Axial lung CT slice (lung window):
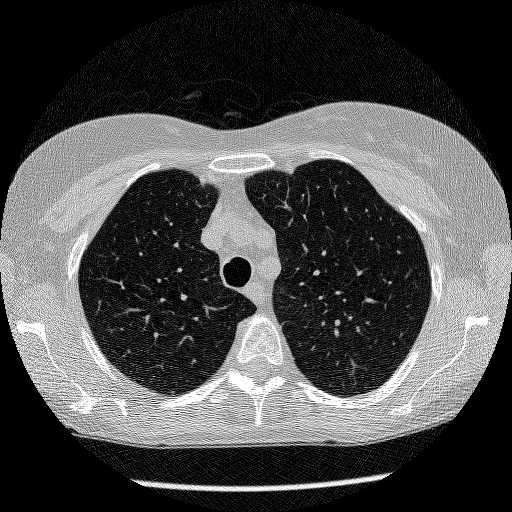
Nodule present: no